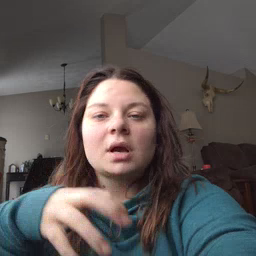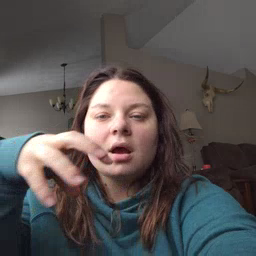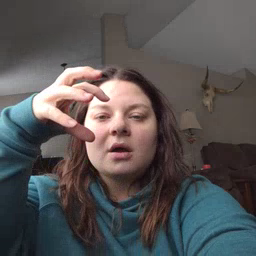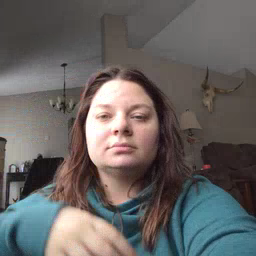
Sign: cloud